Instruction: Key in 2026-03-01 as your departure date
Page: home
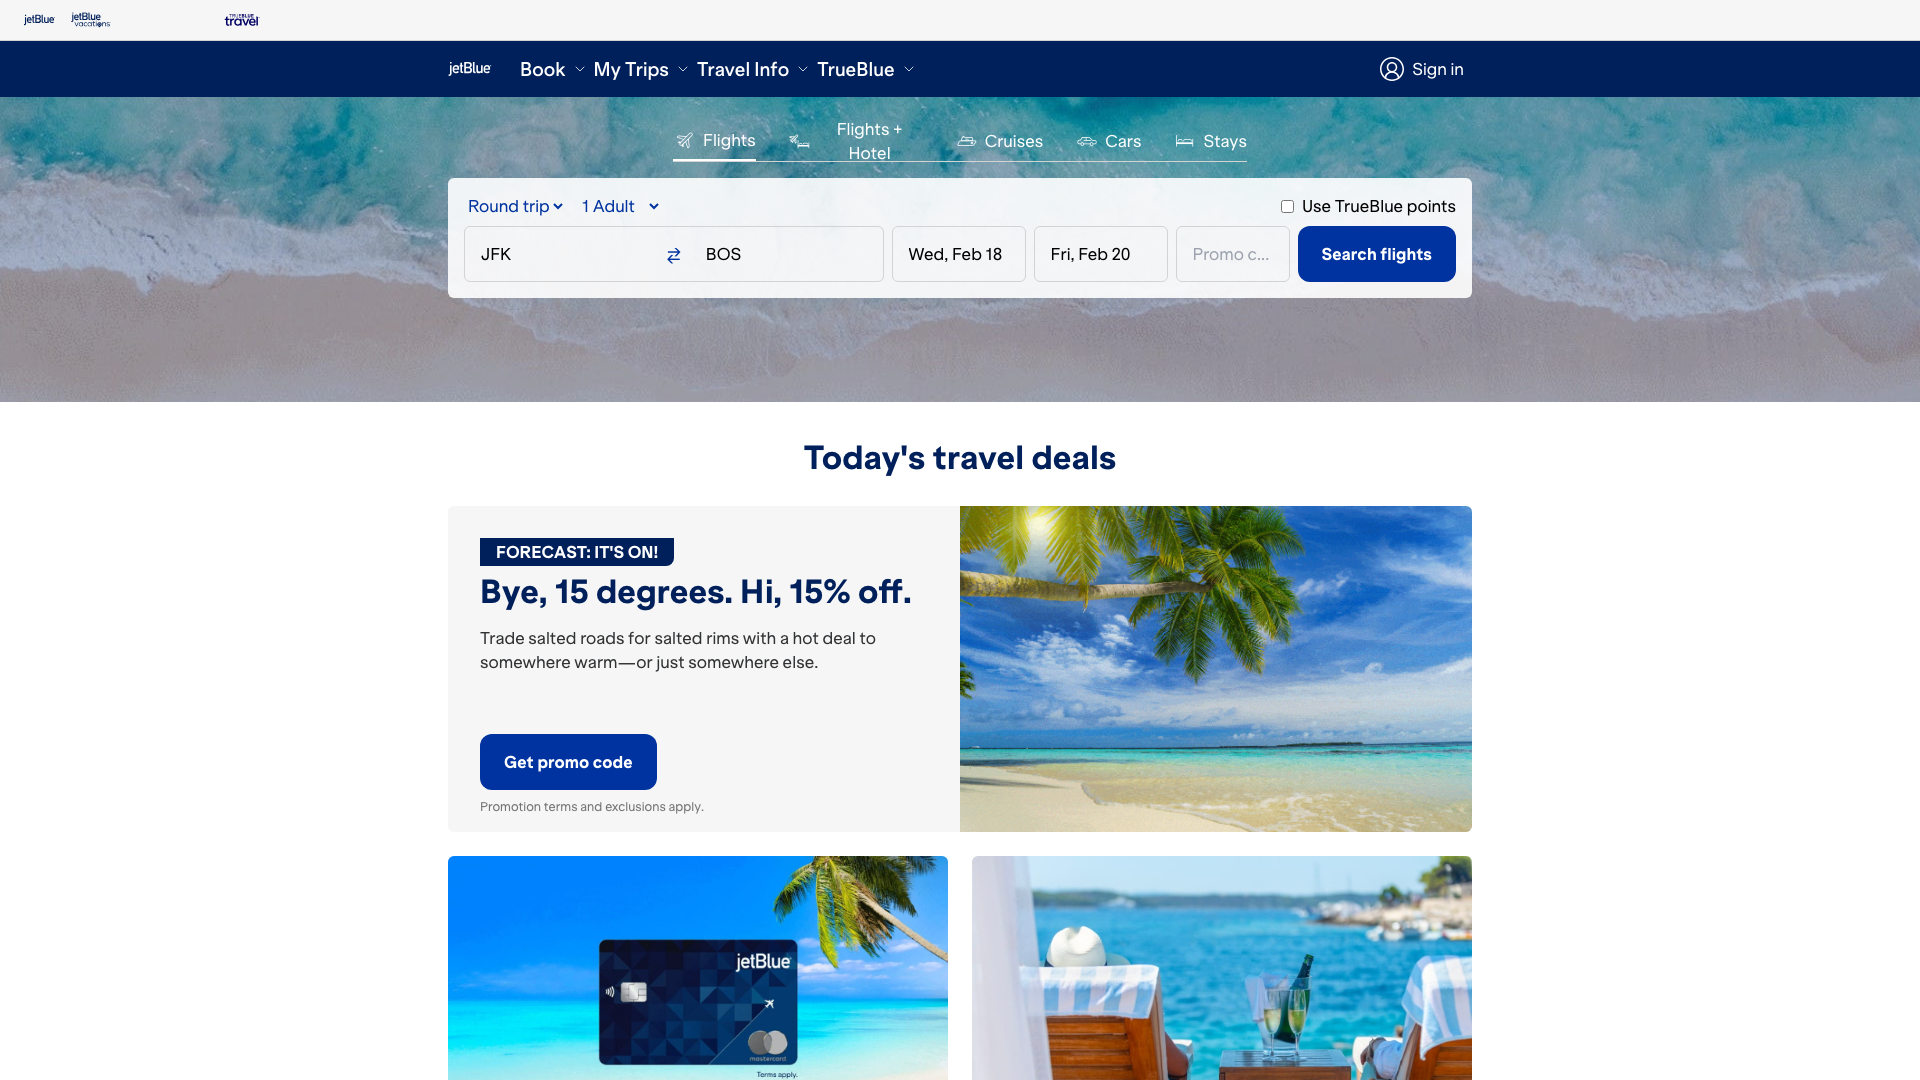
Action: type